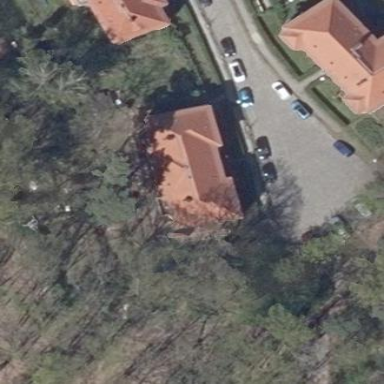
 featuring hipped roof made of red roof tiles."